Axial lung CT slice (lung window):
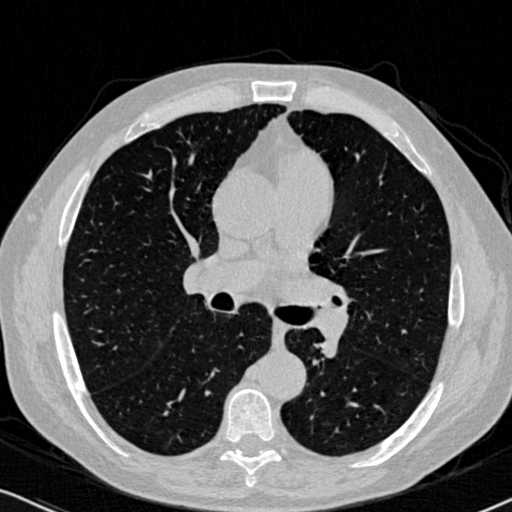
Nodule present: no